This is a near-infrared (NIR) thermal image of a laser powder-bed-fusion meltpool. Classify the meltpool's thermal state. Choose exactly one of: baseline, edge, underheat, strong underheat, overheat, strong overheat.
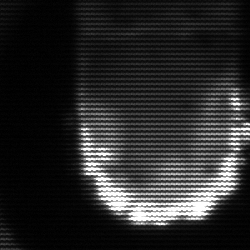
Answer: baseline